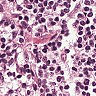
Metastatic tissue present: no